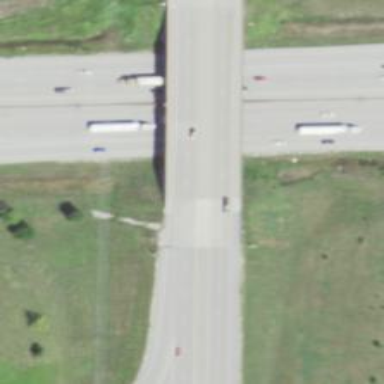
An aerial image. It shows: Primary highway.